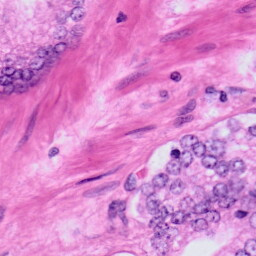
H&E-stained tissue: Prostate